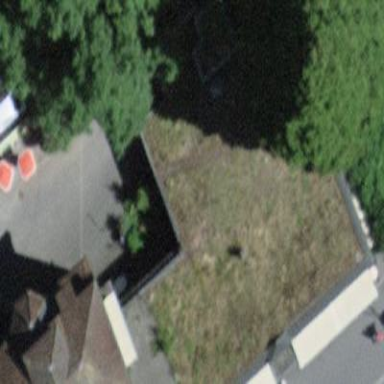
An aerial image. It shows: Building with flat roof.